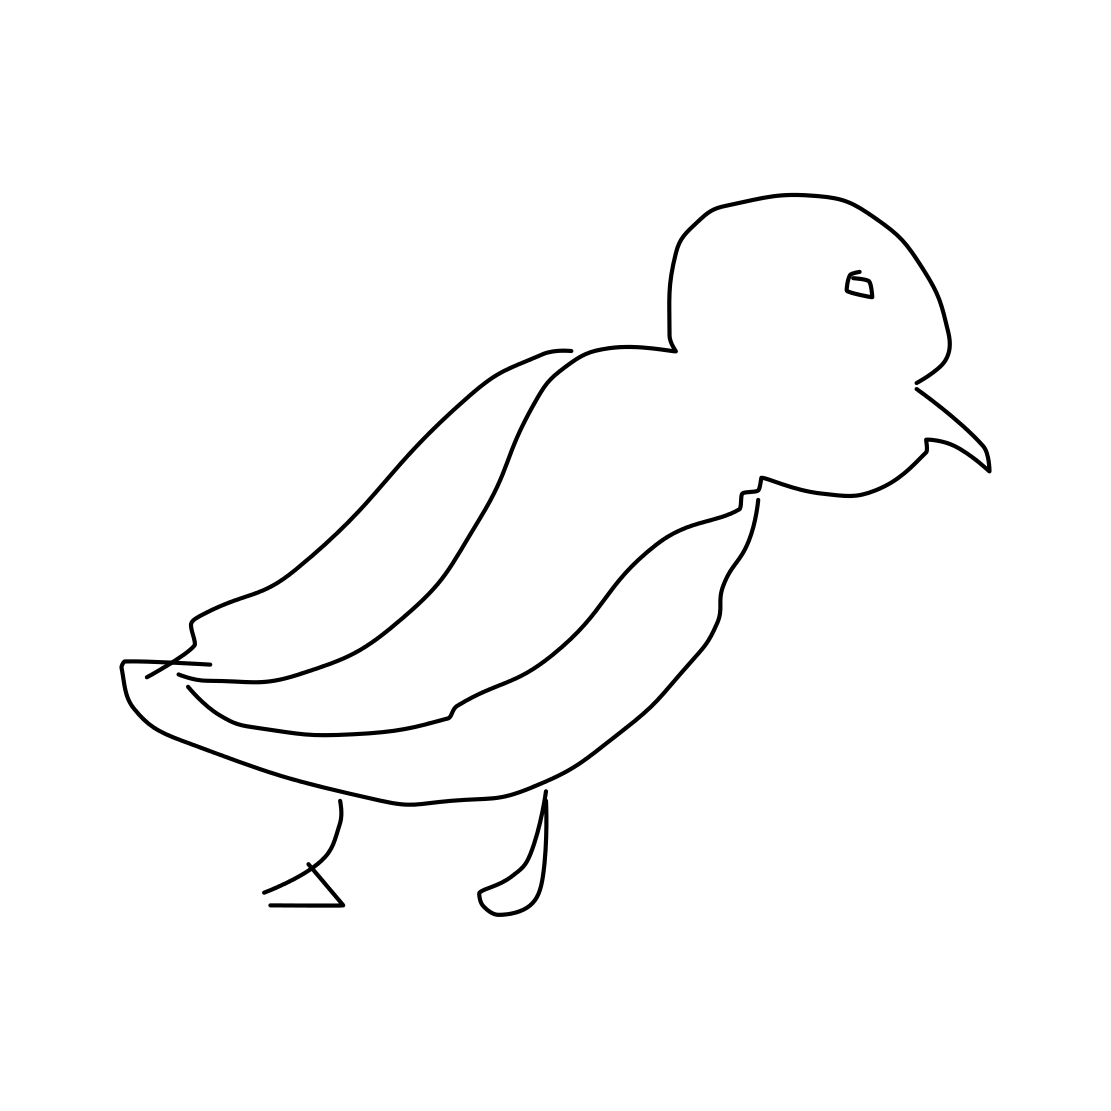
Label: parrot